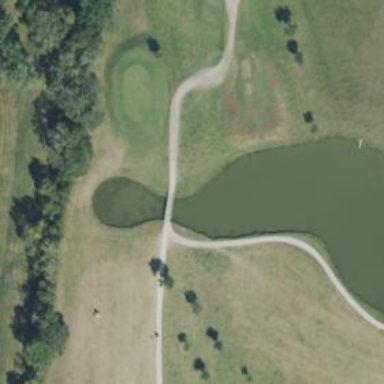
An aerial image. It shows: Path for golf carts crossing low water bridge.